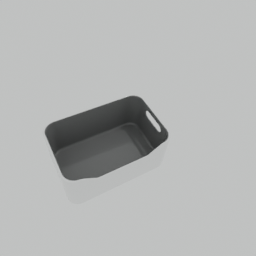
Label: tools